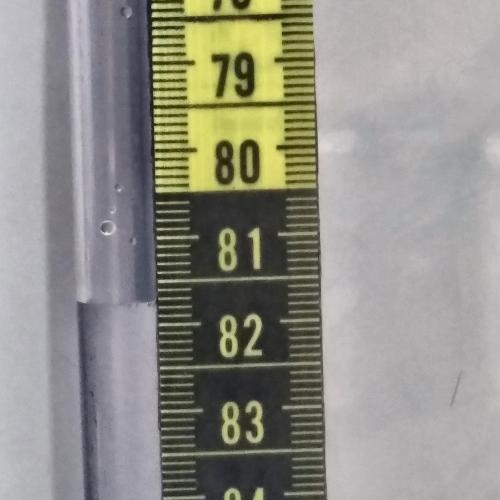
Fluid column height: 81.7 cm